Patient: sex M, age 64
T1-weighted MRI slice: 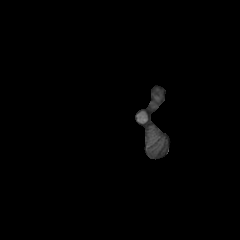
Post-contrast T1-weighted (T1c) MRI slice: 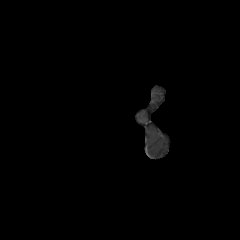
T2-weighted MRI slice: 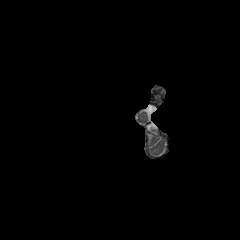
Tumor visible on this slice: no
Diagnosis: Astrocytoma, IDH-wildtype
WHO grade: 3